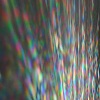
Label: sunburn